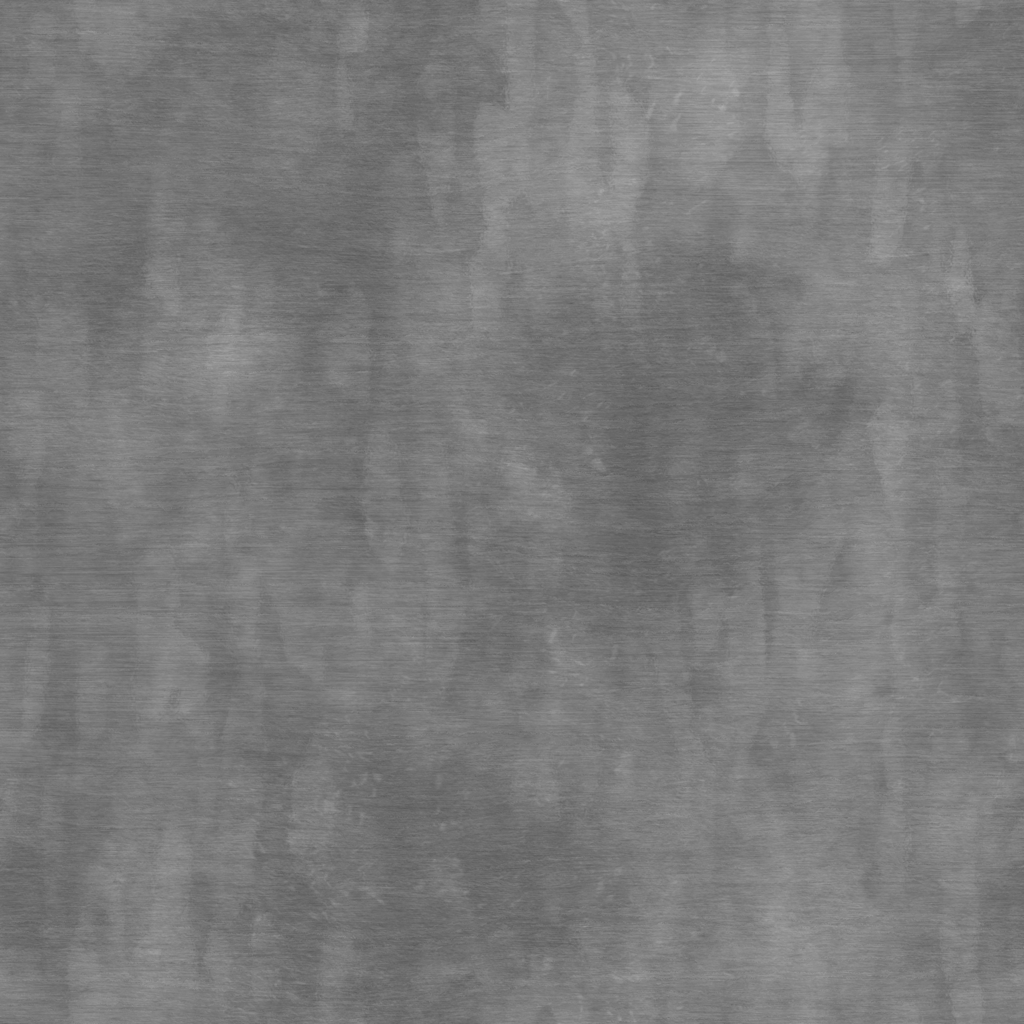
Texture map type: Roughness